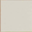
Piece: xx